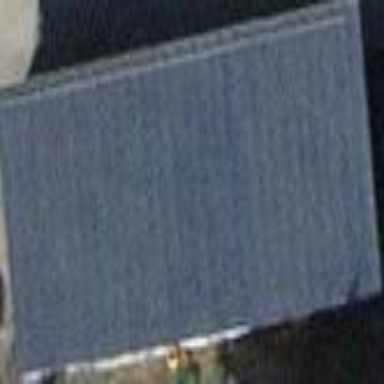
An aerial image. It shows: Garage with skillion roof.